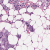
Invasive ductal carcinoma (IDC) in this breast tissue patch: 1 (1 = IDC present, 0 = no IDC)